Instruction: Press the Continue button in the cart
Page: cart
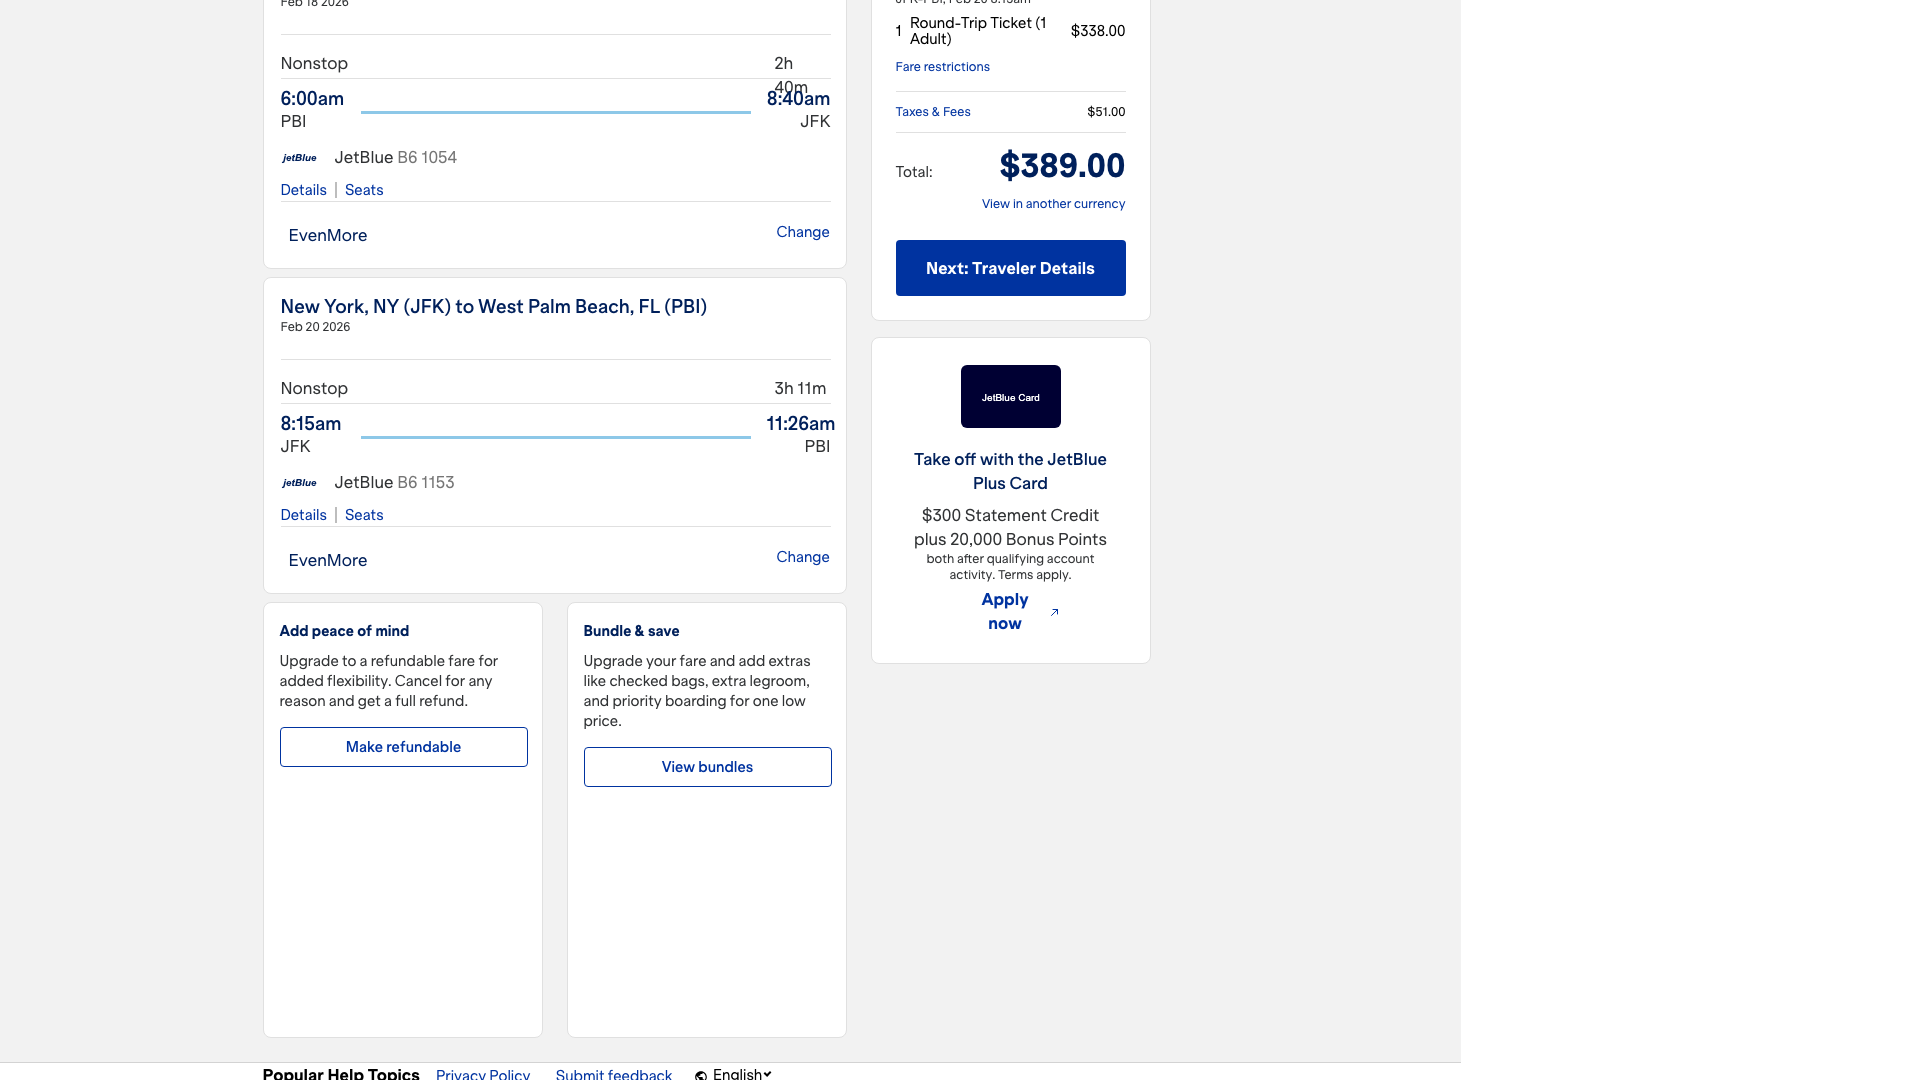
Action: click